Question: [Sorry for my bad English]
I have to create scrollable view, with scroll buttons, like this picture:

### Spec:
- 'overflow'- - 'scrollLeft === 0''scrollLeft'
### This is my try:
Template:
'''
<section class="list-with-scroll">
<div class="list" #list>
<div *ngFor="let i of items" class="item">{{i}}</div>
</div>
<button class="scroller" *ngIf="isOverflown(list)" [class.disable]="!canScrollStart(list)" (click)="scroll(list,-1)" id="scroll-left">&#8678;</button>
<button class="scroller" *ngIf="isOverflown(list)" [class.disable]="!canScrollEnd(list)" (click)="scroll(list,1)">&#8680;</button>
</section>
'''
Component:
'''
export class AppComponent {
items = ["Item 1", "Item 2", "Item 3", "Item 4", "Item 5"];
isOverflown(element: HTMLElement) {
return element.scrollWidth > element.clientWidth;
}
scroll(element: HTMLElement, direction: number) {
element.scrollLeft += 100 * direction;
}
canScrollStart(element: HTMLElement) {
return element.scrollLeft > 0;
}
canScrollEnd(element: HTMLElement) {
return element.scrollLeft < element.scrollWidth;
}
}
'''
CSS:
'''
/* The rest of css see on staclblitz */
#scroll-left{
order: -1; /* To pevent ExpressionChangedAfterItHasBeenCheckedError */
}
'''
StackBlitz: <URL>
### The help I need:
- - - 'scrollLeft'
Thenk you for any help.
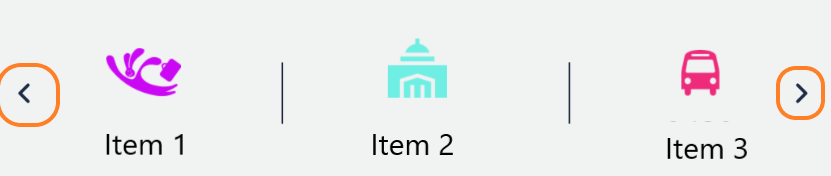
Answer: I think I found the best approach: using directive.
### Directive:
'''
import { Directive, ElementRef, HostListener } from "@angular/core";
@Directive({
selector: "[appScrollable]",
exportAs: "appScrollable"
})
export class ScrollableDirective {
constructor(private elementRef: ElementRef) {}
@Input() scrollUnit: number;
private get element() {
return this.elementRef.nativeElement;
}
get isOverflow() {
return this.element.scrollWidth > this.element.clientWidth;
}
scroll(direction: number) {
this.element.scrollLeft += this.scrollUnit * direction;
}
get canScrollStart() {
return this.element.scrollLeft > 0;
}
get canScrollEnd() {
return this.element.scrollLeft + this.element.clientWidth != this.element.scrollWidth;
}
@HostListener("window:resize")
onWindowResize() {} // required for update view when windows resized
}
'''
### Usage:
'''
<section class="list-with-scroll">
<div class="list" appScrollable #list="appScrollable" [scrollUnit]="150">
<div *ngFor="let i of items" class="item">{{i}}</div>
</div>
<button id="scroll-left" class="scroller" *ngIf="list.isOverflow"
[class.disable]="!list.canScrollStart" (click)="list.scroll(-1)">&#8678;</button>
<button class="scroller" *ngIf="list.isOverflow" [class.disable]="!list.canScrollEnd" (click)="list.scroll(1)">&#8680;</button>
</section>
'''
stackBlitz: <URL>